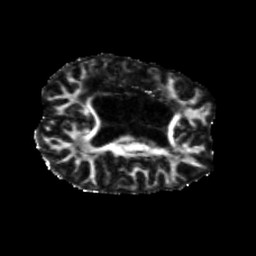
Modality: FA
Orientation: axial
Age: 31
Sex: female
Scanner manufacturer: siemens
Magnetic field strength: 3 T
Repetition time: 5.25 s
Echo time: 0.08 s